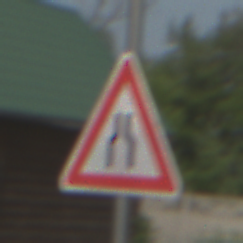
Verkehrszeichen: VerengteFahrbahn
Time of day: MorningAfternoon
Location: Outdoor (Nature)
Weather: PartlyCloudy
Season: NotSpecified
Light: Natural